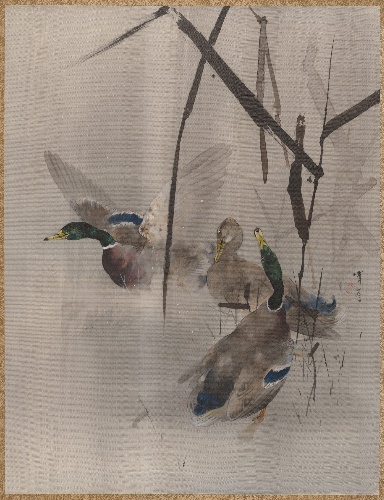
Artist: Watanabe Seitei
Artist bio: Japanese, 1851–1918
Date: ca. 1887
Object type: Album leaf
Classification: Paintings
Medium: Album leaf; ink and color on silk
Culture: Japan
Period: Meiji period (1868–1912)
Dimensions: 14 x 10 3/4 in. (35.6 x 27.3 cm)
Department: Asian Art
Credit line: Charles Stewart Smith Collection, Gift of Mrs. Charles Stewart Smith, Charles Stewart Smith Jr., and Howard Caswell Smith, in memory of Charles Stewart Smith, 1914
Accession year: 1914
Repository: Metropolitan Museum of Art, New York, NY
Tags: Ducks